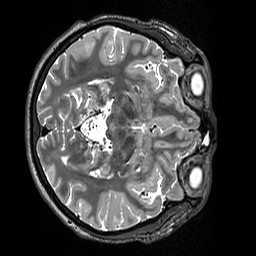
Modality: T2w
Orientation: axial
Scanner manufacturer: siemens
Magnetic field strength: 3 T
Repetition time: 3.2 s
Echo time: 0.451 s